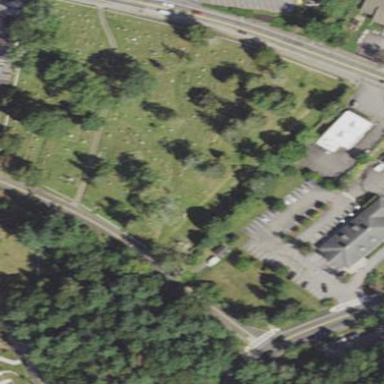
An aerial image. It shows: Cemetery.